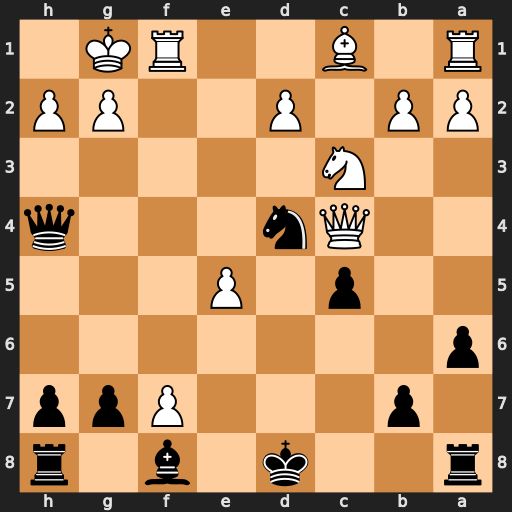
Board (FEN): r2k1b1r/1p3Ppp/p7/2p1P3/2Qn3q/2N5/PP1P2PP/R1B2RK1
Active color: b
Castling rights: -
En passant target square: -
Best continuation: Nf3+ Rxf3 Qxc4